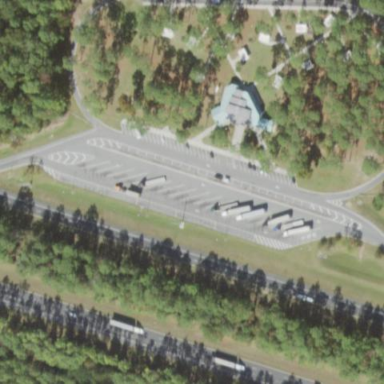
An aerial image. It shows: Rest area on the road.